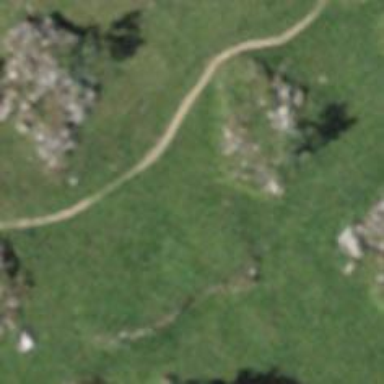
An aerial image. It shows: Path with excellent visibility for trail.